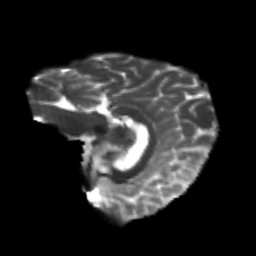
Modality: T2w
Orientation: sagittal
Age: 26
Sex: female
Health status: healthy
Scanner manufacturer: philips
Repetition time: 7.389 s
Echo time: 0.08599 s